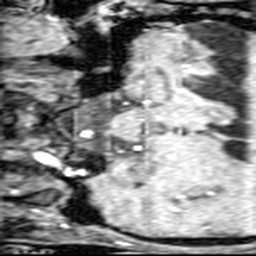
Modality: angio
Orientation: coronal
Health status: ill
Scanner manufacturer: siemens
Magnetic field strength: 3 T
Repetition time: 0.022 s
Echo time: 0.00395 s